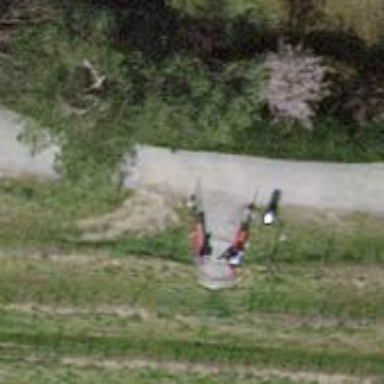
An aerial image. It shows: Red bench.